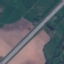
Land use / land cover class: Highway